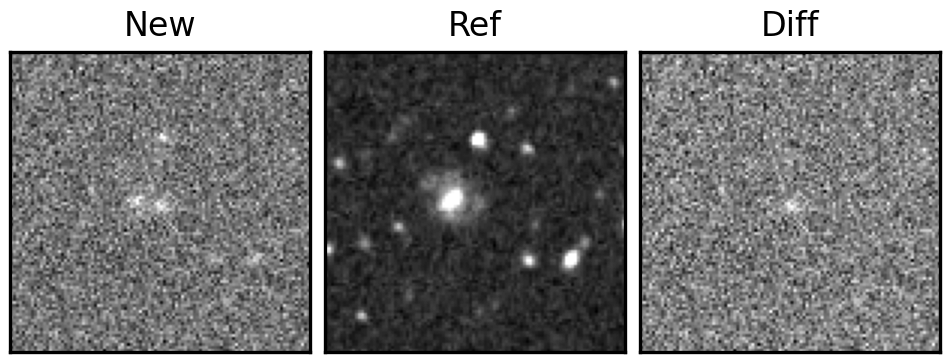
Label: real